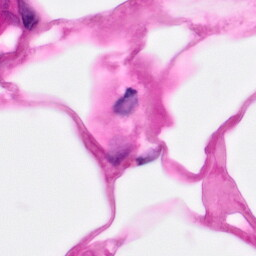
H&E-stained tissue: Pancreatic